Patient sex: M
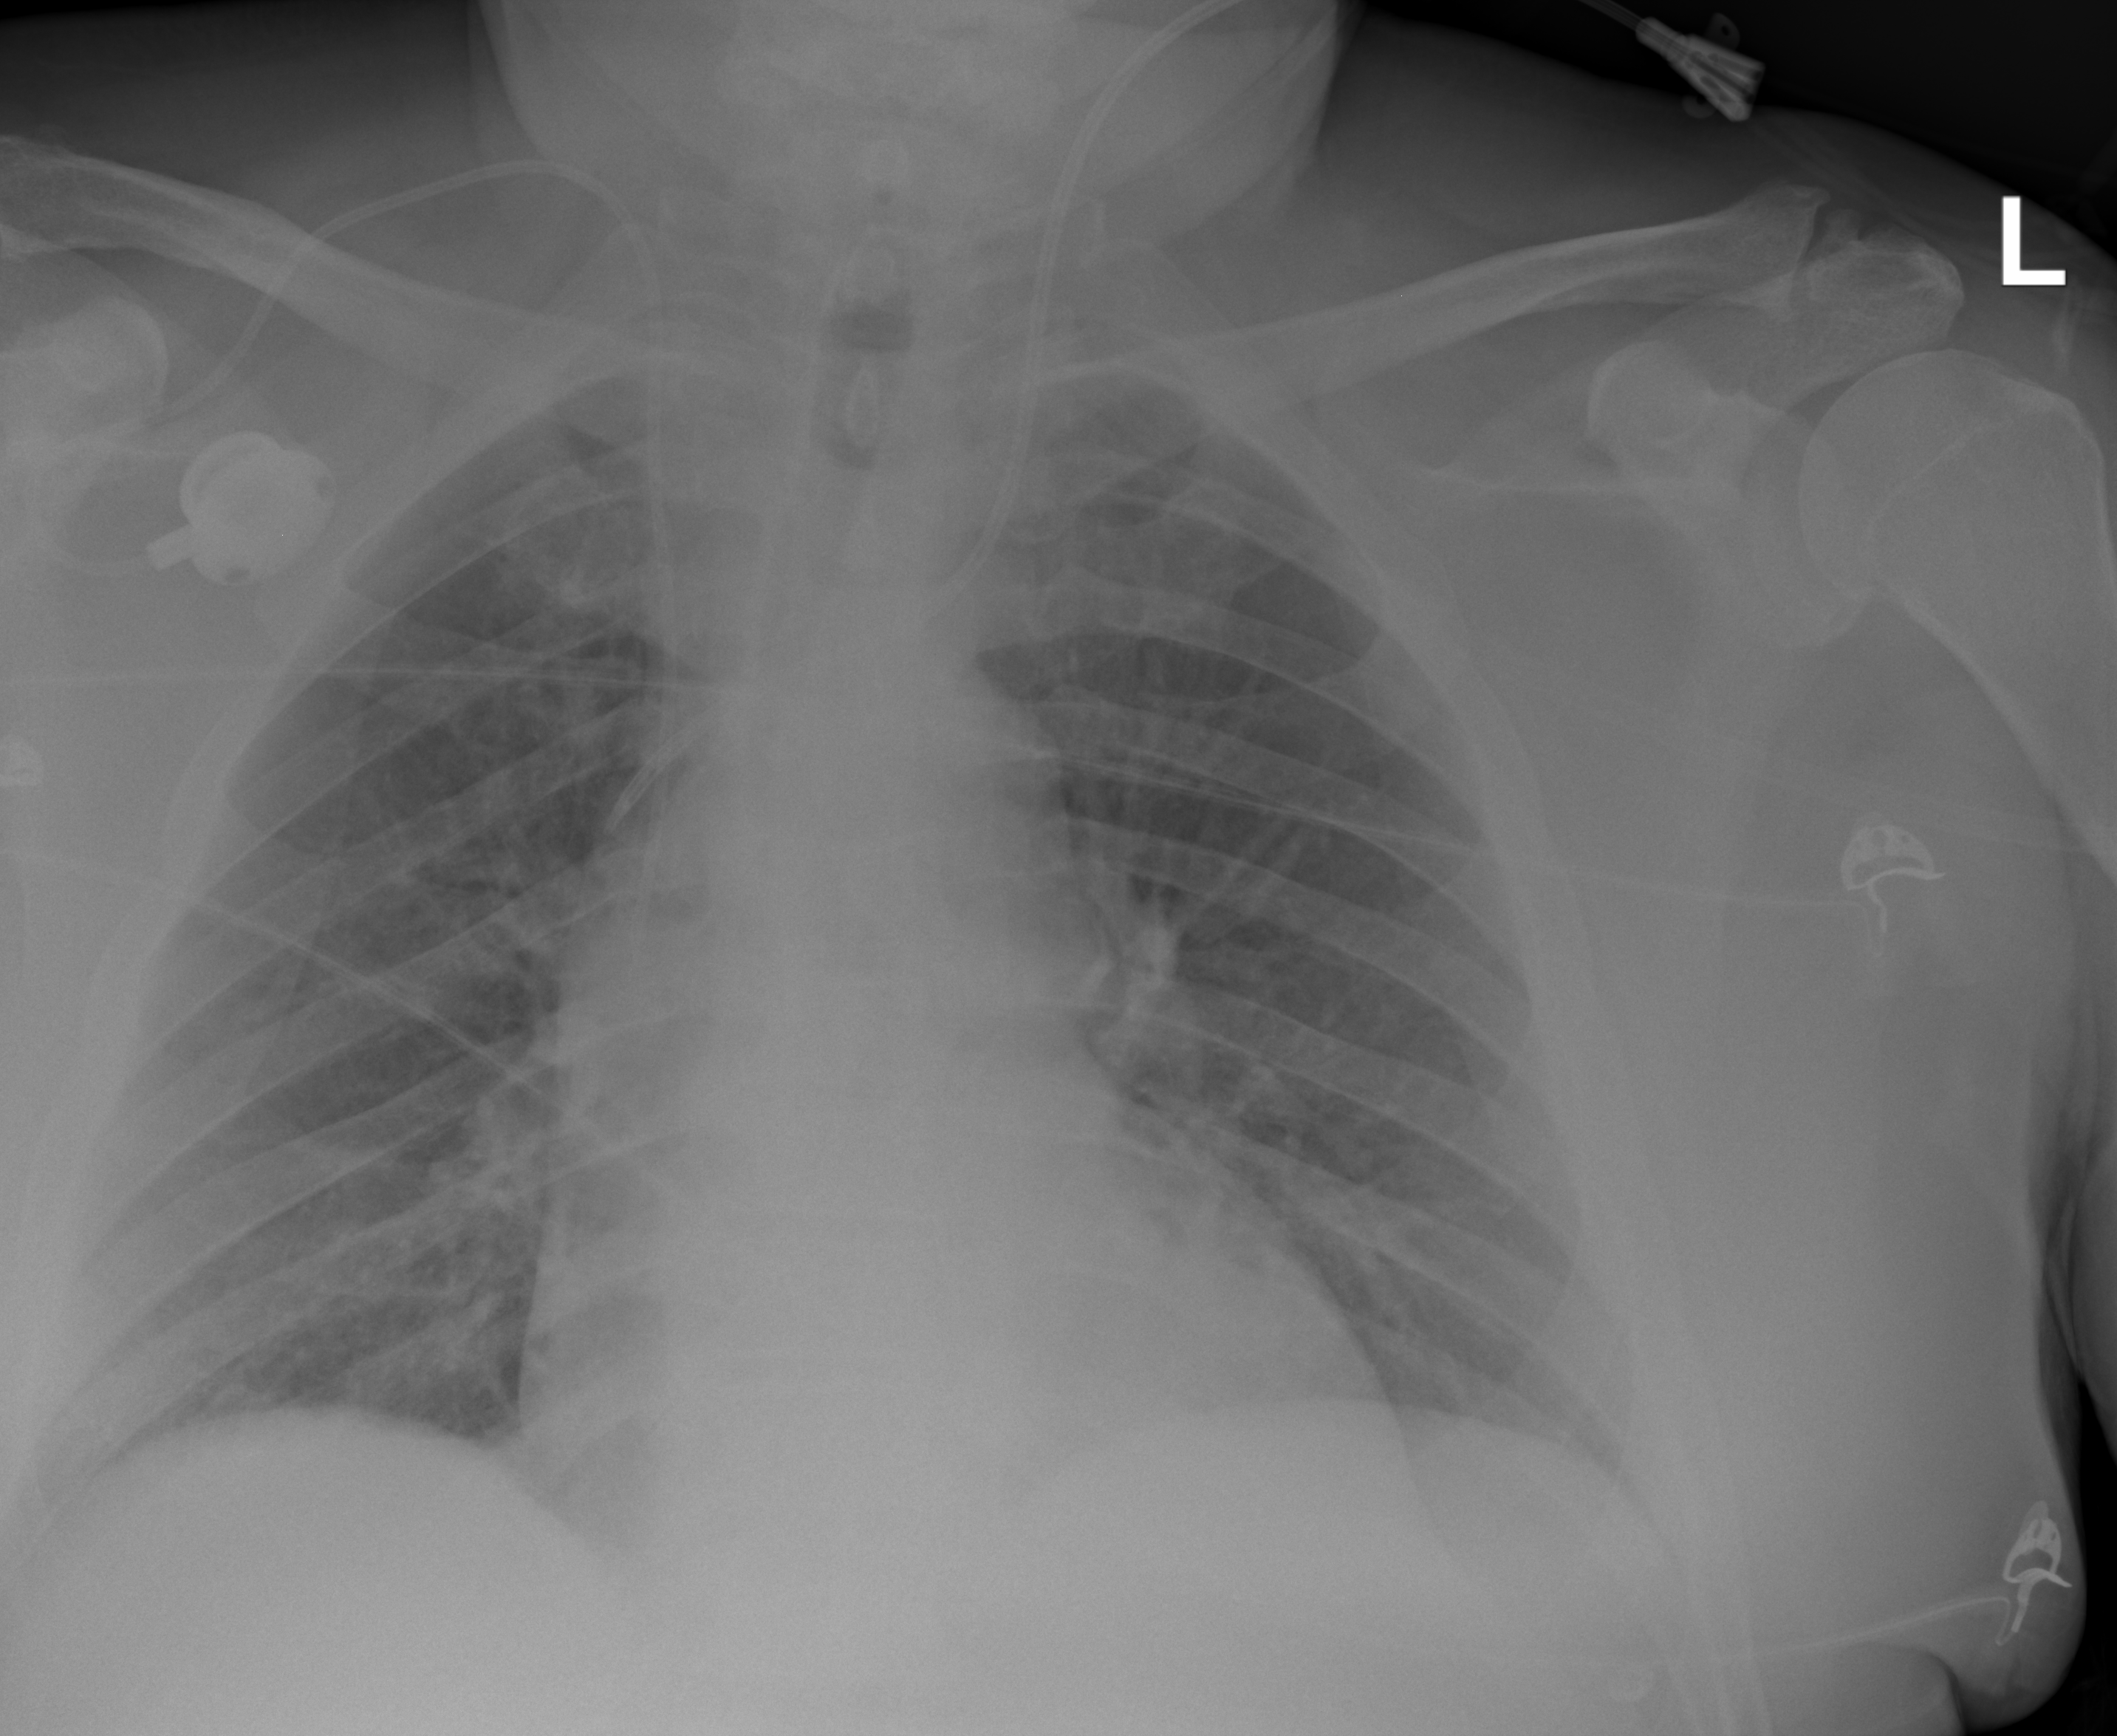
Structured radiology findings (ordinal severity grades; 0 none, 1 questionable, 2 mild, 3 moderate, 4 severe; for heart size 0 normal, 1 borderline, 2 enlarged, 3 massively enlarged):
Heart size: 0
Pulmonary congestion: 0
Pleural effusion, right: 0
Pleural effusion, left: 0
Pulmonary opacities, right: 0
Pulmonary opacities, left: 0
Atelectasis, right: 2
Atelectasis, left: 2